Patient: sex M, age 68
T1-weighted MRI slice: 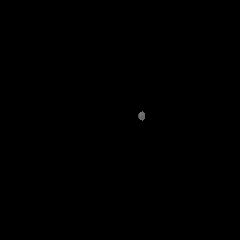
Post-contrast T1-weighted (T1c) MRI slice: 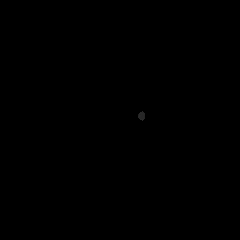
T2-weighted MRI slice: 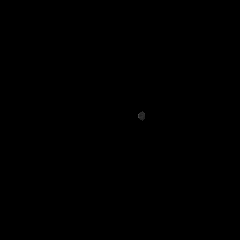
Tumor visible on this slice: no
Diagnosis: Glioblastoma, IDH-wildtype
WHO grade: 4